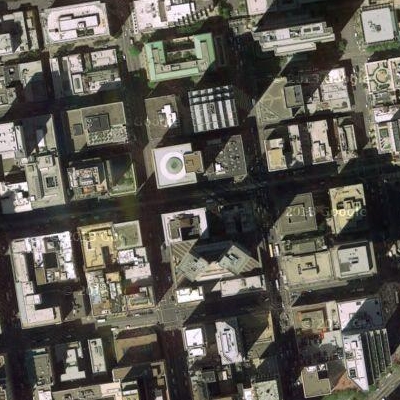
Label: Industry